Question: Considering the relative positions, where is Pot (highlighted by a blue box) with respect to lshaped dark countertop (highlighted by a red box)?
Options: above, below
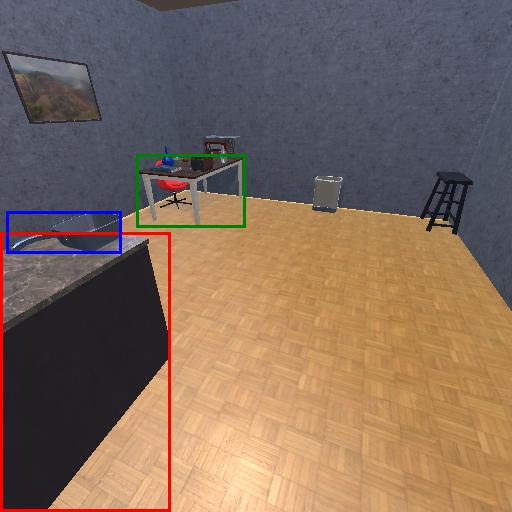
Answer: above